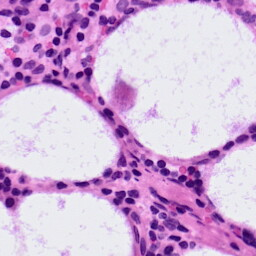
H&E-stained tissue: LymphNode